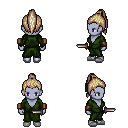
a pixel art fantasy rpg character, female body template, dark elf, purple skin, green robe, red pants, white blonde long topknot hairstyle, leather bracers, white slippers, dagger, four views (front, back, left, right), 2x2 character sprite sheet, small pixel art, hard edges, no anti-aliasing